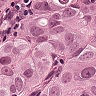
Metastatic tissue present: yes